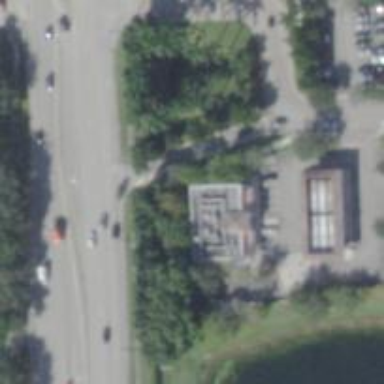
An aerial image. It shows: Convenience shop.